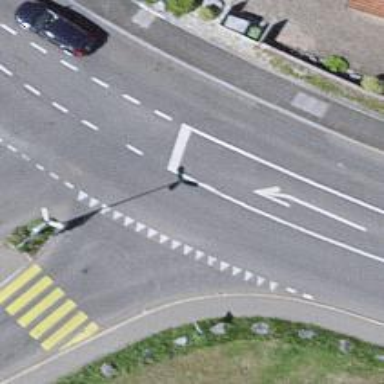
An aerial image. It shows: Primary road with asphalt surface.